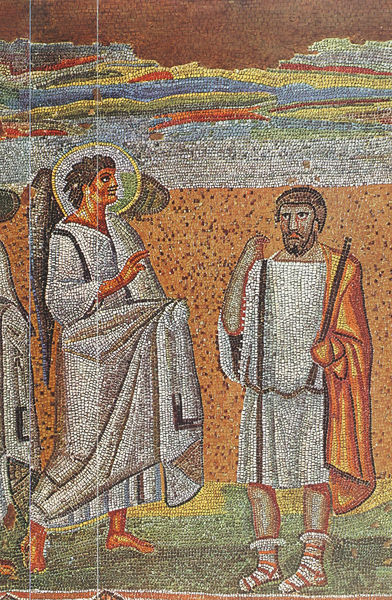
Titel: Mosaik in Apsis und Triumphbogen von Santa Maria Maggiore
Künstler: Jacopo Torriti
Standort: Rom, S. Maria Maggiore (EU - I - Latium)
Schlagwörter: himmel, mann, umhang, wolken, grün, braun, bunt, gras, rot, gesichter, gewänder, engel, stab, strümpfe, mosaik, gestus, heiligenschein, nimbus, toga, romanik, erscheinung, sakral, christentum, verkündigung, paulus, sprechgestus